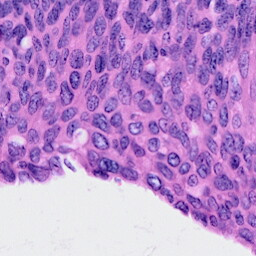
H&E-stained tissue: Cervix